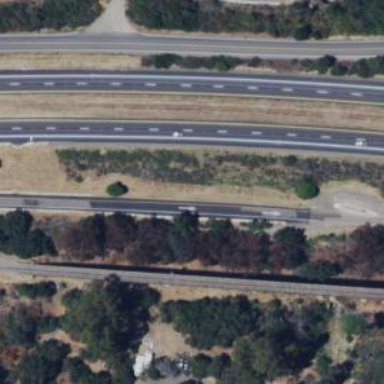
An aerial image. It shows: Motorway link.